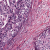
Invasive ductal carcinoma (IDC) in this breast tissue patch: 0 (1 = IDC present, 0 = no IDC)